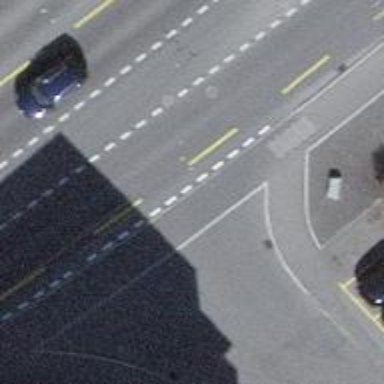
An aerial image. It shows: Sidewalk along the footway.